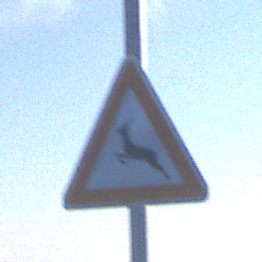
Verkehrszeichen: WildwechselRechts
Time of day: MorningAfternoon
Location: Outdoor (Nature)
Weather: PartlyCloudy
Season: NotSpecified
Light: Natural